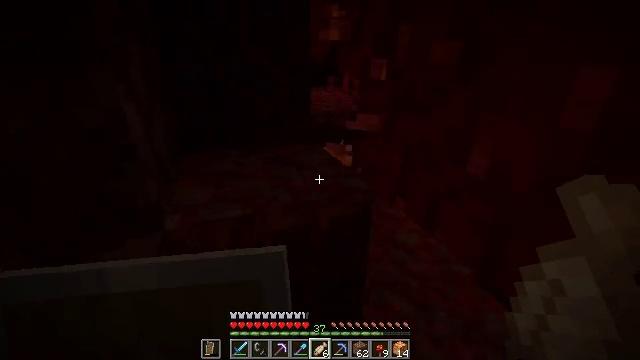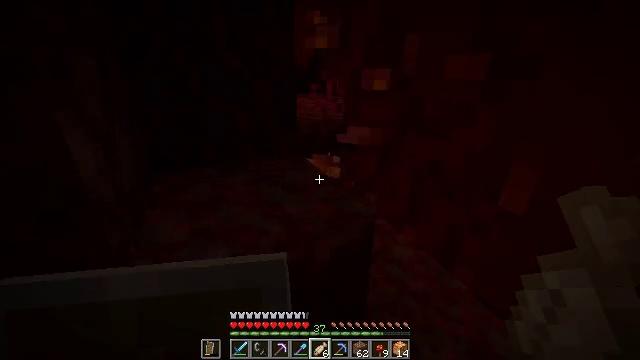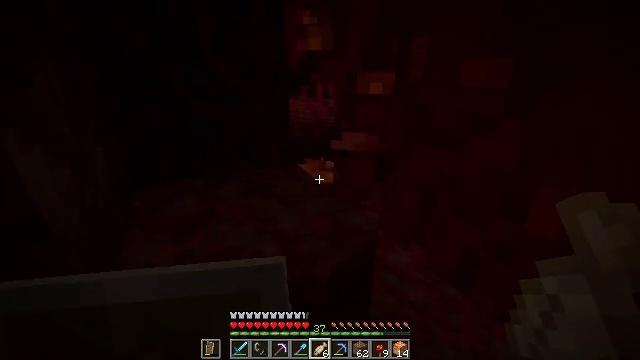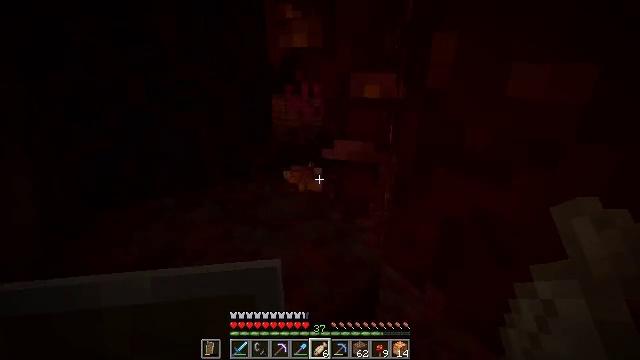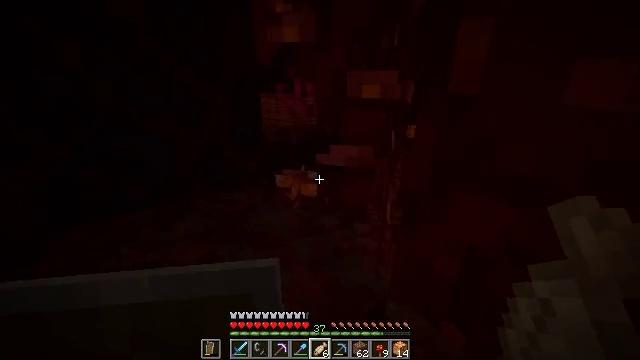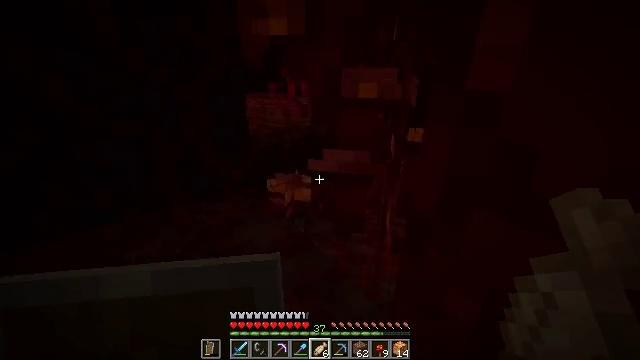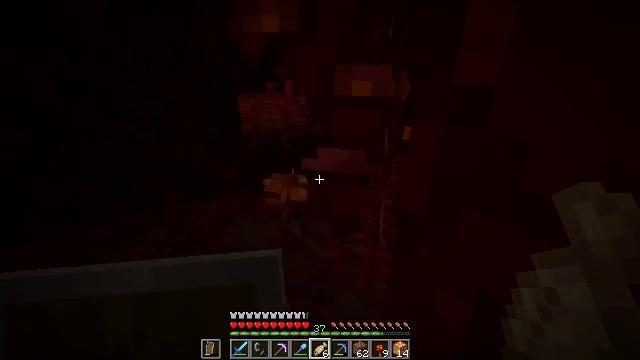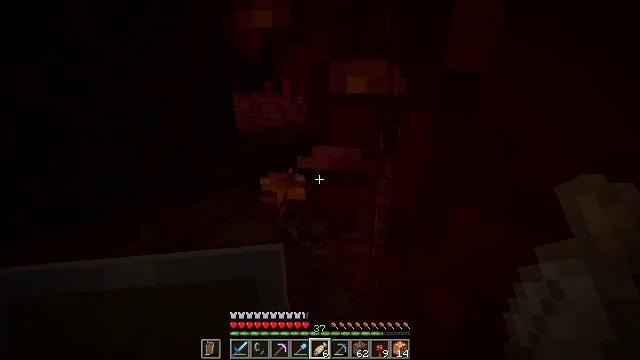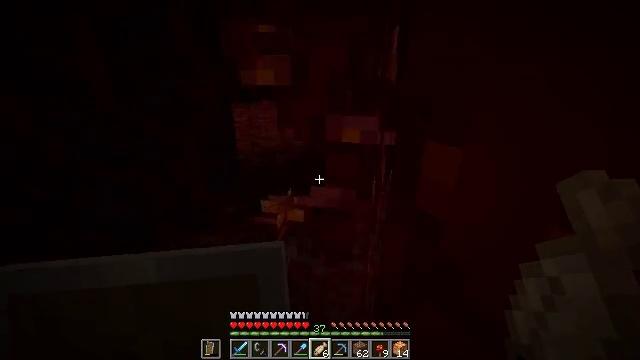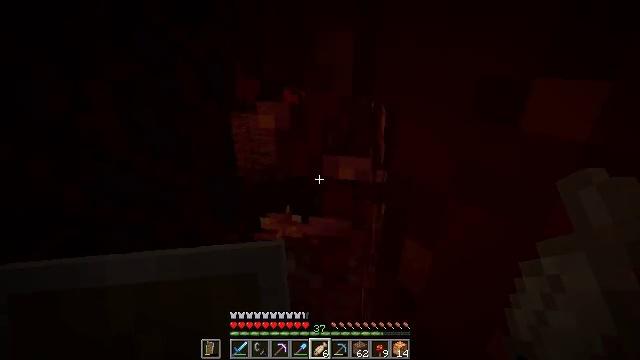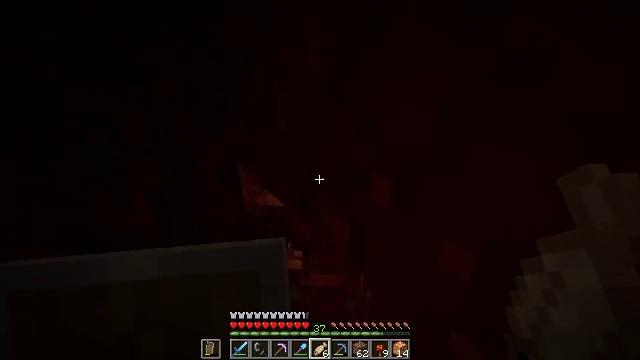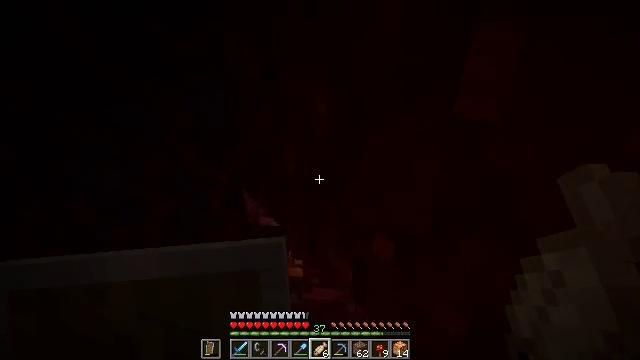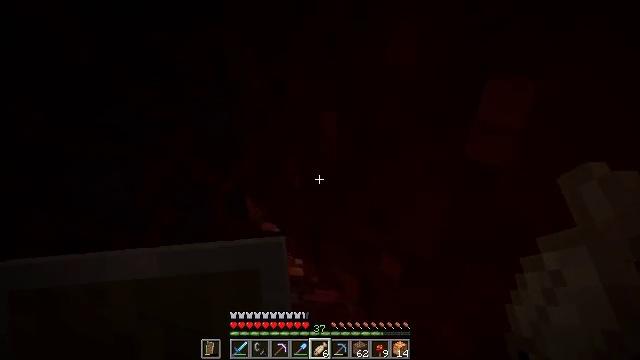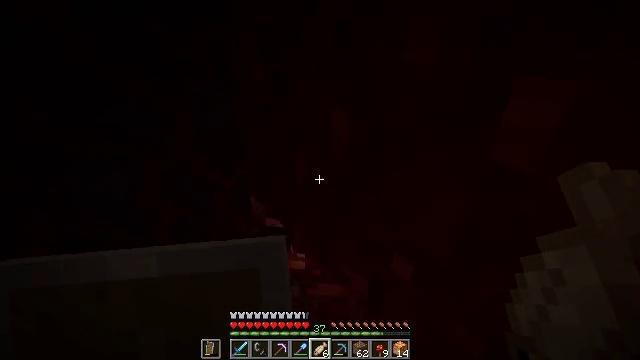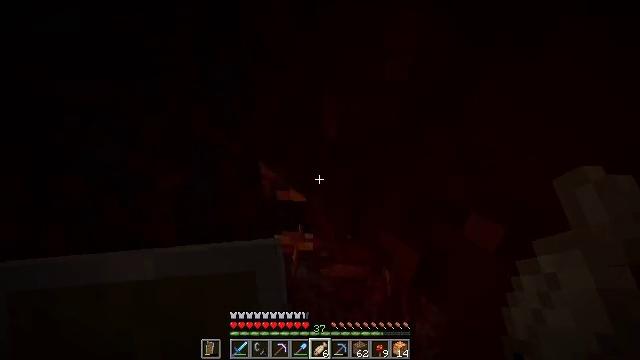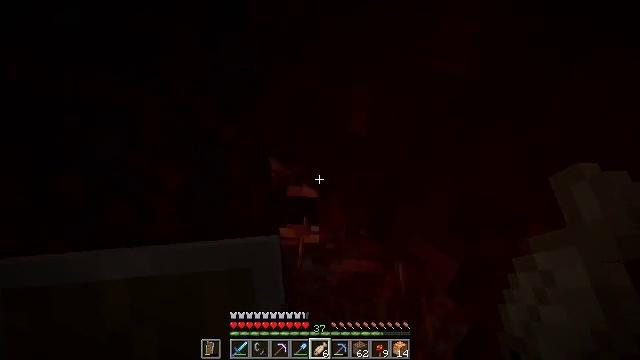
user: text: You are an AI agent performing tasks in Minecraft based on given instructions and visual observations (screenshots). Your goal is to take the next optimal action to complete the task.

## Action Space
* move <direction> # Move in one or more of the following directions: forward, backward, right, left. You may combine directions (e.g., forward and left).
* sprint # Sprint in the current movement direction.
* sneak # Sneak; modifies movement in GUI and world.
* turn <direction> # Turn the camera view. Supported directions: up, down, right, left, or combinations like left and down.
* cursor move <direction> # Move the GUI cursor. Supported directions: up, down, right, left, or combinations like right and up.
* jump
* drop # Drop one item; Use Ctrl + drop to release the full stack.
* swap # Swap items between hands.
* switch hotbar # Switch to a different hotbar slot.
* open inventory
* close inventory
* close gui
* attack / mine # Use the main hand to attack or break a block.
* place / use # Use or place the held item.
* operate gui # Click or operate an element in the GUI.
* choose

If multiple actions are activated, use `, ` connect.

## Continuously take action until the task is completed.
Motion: motion action
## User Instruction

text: Mine the nether wart block in the Nether.
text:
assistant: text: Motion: move forward and move left, turn right and up
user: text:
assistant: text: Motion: move forward, turn right
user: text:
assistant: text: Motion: move forward, turn right
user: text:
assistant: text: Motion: move forward, turn right
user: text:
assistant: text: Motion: no_op
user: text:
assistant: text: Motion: no_op
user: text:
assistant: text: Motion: no_op
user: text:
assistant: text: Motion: move forward and move left, jump
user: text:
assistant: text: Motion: move forward and move left, jump
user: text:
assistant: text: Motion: move forward and move left, jump
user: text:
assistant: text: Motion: move forward and move left, turn down, jump
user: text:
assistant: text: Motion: move forward and move left, turn down
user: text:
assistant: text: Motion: move forward and move left, turn down
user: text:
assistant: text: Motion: move forward and move left, turn down
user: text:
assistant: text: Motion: move forward and move left, turn down
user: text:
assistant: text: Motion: move forward and move left
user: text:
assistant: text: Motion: turn right and down
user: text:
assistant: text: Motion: turn right and down
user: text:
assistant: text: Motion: turn right and down
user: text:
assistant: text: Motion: turn right and down
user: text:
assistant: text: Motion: turn down
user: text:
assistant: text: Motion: turn right and down
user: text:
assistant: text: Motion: turn right and down
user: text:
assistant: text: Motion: turn right and up
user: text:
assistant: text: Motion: turn right and up
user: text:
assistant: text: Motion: no_op
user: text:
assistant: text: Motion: attack / mine
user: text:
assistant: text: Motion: attack / mine
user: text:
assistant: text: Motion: attack / mine
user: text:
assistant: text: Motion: attack / mine